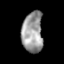
Tissue: lung
Cell type: Others
Senescence score: 0.1417
Nuclear area (px): 829
Mean DAPI intensity: 156.598